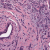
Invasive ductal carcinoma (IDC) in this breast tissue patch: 1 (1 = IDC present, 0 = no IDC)